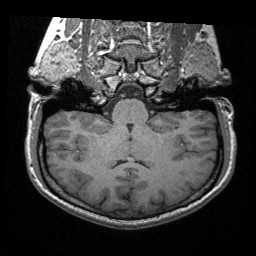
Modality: T1w
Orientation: sagittal